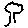
Label: tree